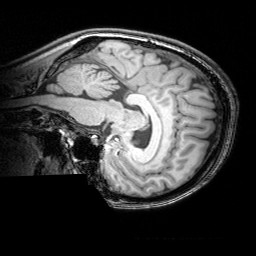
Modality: T1w
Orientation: sagittal